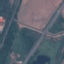
Label: Highway